Aerial crown-view tile of a tropical tree (Barro Colorado Island, Panama), acquired 20240813:
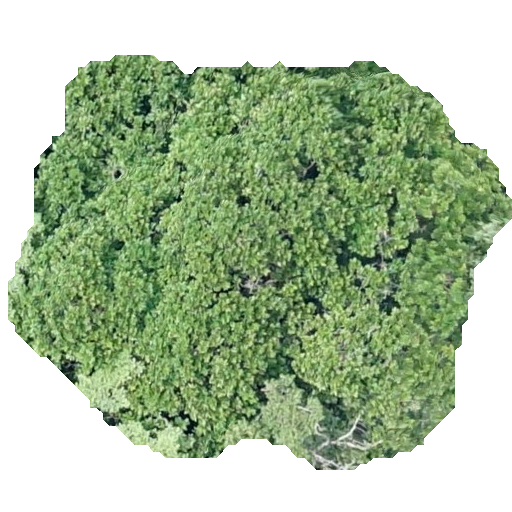
Species: Anacardium excelsum
GBIF accepted scientific name: Anacardium excelsum
Crown area: 240.495 m²